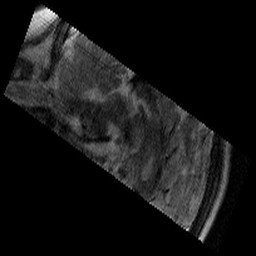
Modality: T2w
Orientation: sagittal
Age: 9
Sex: male
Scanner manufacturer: siemens
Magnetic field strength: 3 T
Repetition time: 9.23 s
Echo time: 0.067 s